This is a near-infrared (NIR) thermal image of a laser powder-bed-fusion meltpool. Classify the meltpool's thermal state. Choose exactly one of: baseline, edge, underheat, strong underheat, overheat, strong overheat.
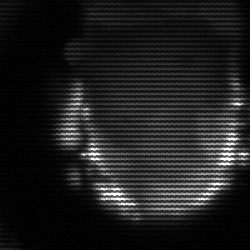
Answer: baseline